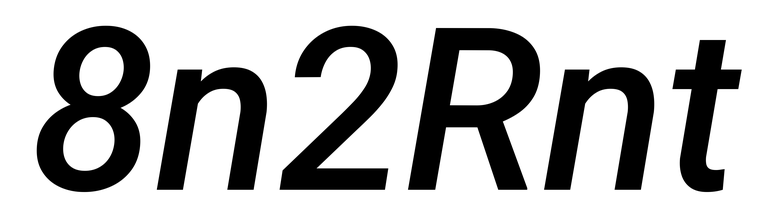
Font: Roboto-Italic_Medium_Italic